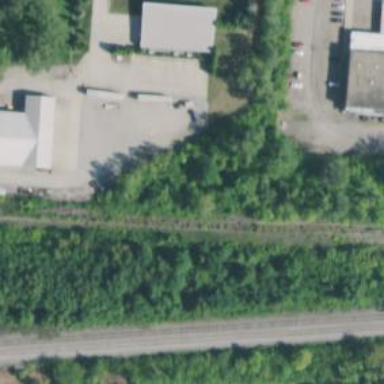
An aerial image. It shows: Disused railway siding.